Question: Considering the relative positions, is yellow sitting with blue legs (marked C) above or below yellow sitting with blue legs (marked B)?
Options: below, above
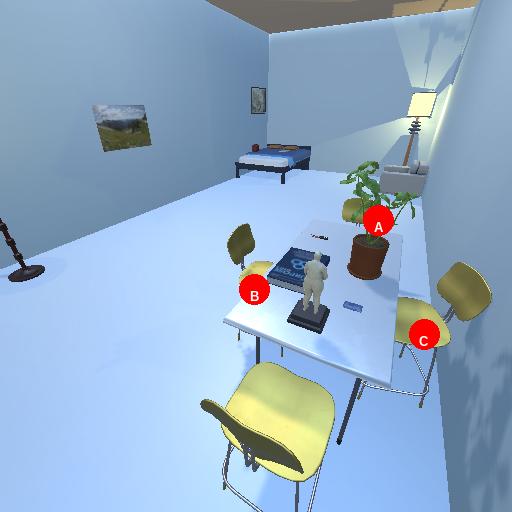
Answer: below